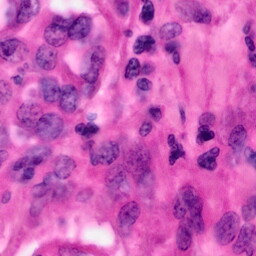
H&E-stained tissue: Pancreatic